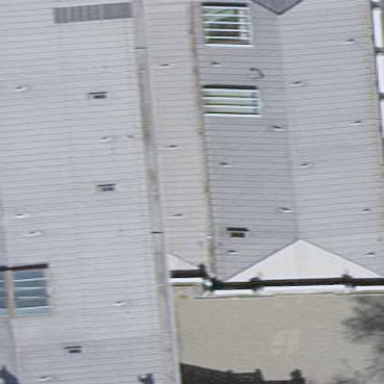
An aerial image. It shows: Building with hipped roof made of grey metal.